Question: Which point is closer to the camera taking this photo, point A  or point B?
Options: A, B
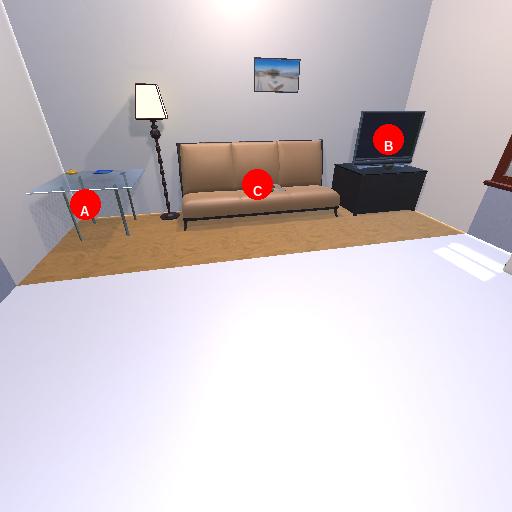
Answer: A